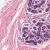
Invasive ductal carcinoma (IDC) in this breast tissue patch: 0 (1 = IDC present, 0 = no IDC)